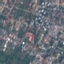
Land use / land cover class: Residential